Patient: sex M, age 34
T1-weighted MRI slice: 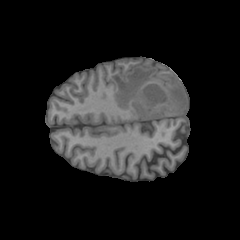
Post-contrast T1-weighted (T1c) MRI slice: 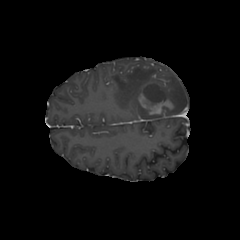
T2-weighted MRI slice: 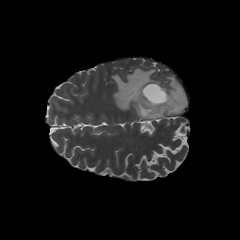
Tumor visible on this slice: yes
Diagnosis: Astrocytoma, IDH-mutant
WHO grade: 3